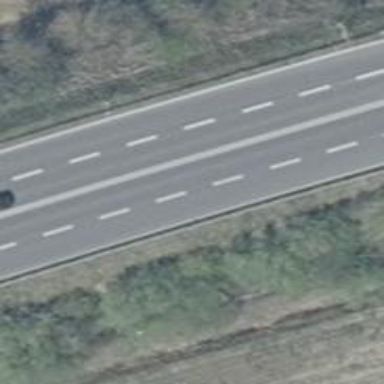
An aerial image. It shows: Asphalt motorway of trunk classification.